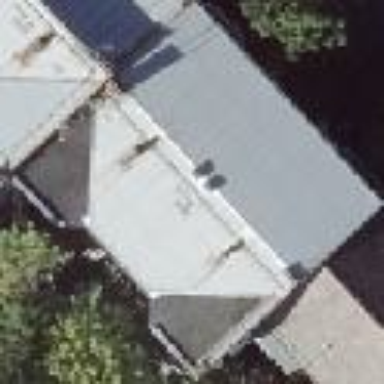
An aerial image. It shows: Gabled roof adorns the apartments building.